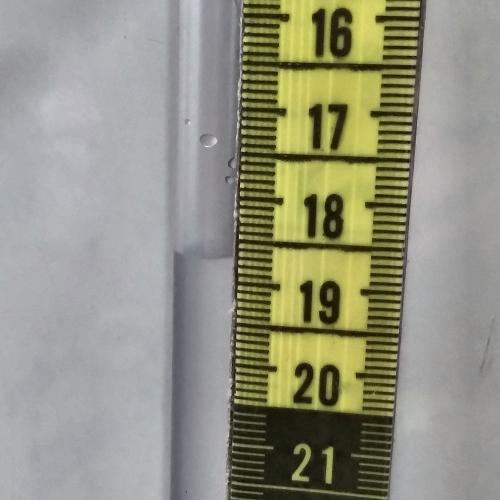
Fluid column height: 18.7 cm